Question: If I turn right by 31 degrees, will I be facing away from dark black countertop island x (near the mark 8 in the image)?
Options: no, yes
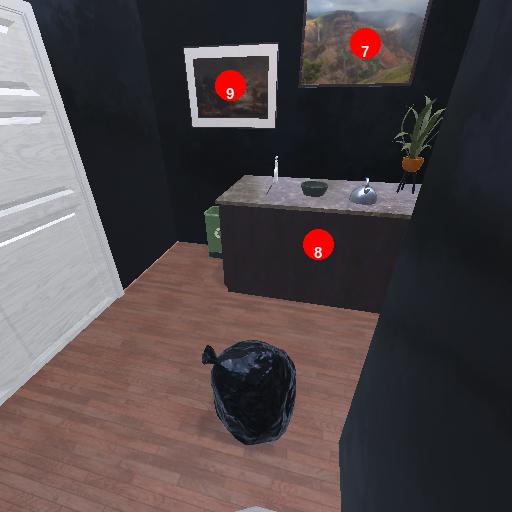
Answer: no